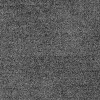
Atmospheric dust classification: dusty